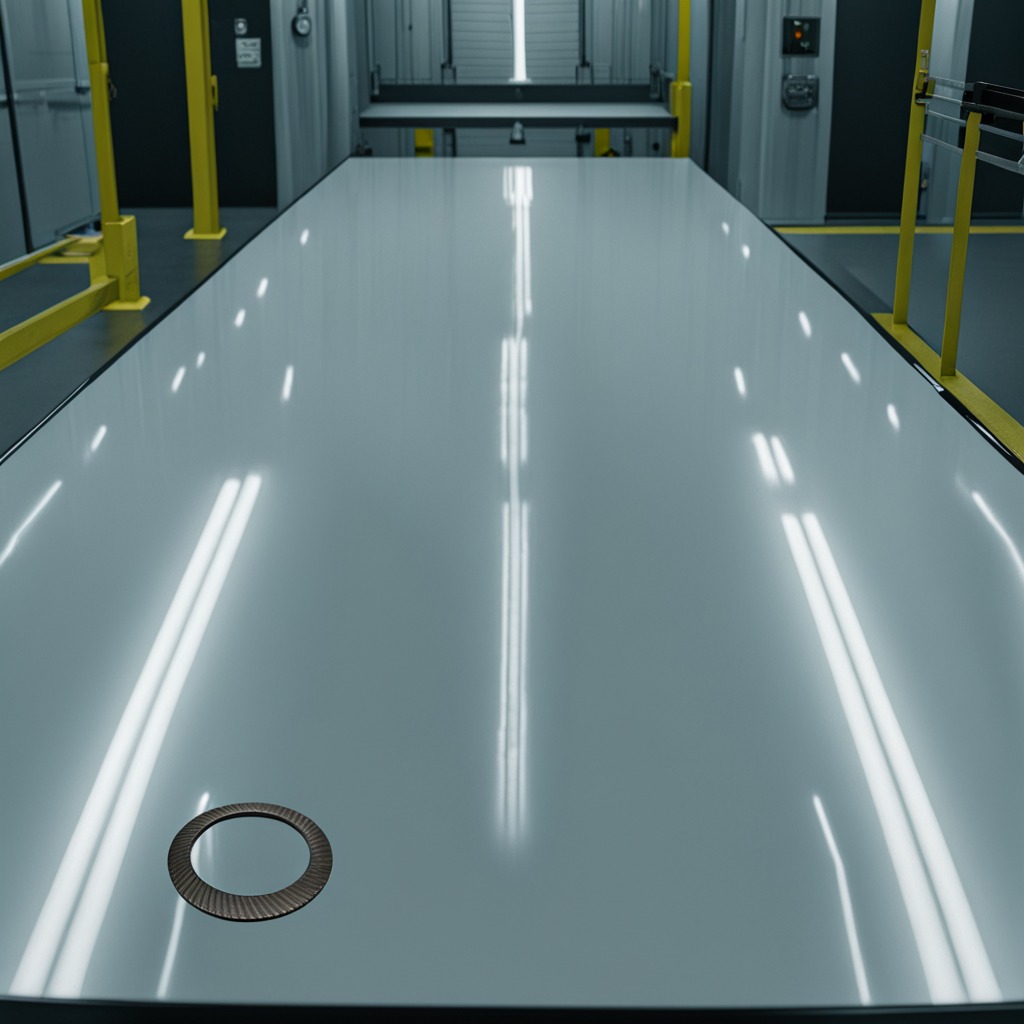
A flat metal washer lies on a high-gloss table in a ship maintenance bay industrial lighting.